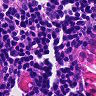
Metastatic tissue present: no